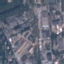
Land use / land cover class: Industrial